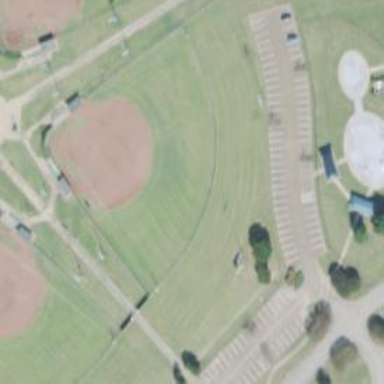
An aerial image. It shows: Grass baseball pitch for leisure and sport.